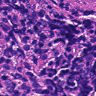
Metastatic tissue present: no